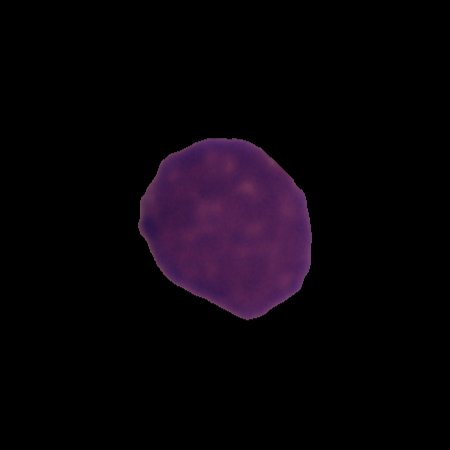
Label: healthy